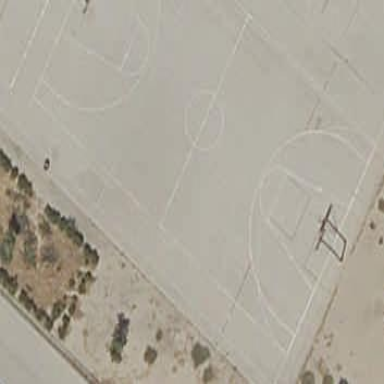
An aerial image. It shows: Asphalt basketball court on pitch.